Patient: sex M, age 42
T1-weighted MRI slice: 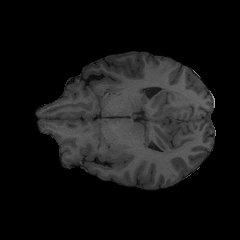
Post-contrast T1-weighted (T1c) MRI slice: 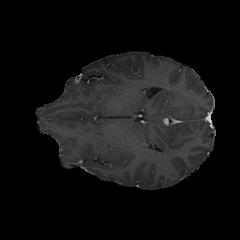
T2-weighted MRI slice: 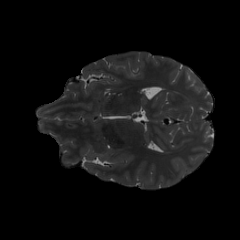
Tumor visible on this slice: no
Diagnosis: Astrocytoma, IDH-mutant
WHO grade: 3